Question: I was finding for answer, but I can't get answer for my problem.
I have FBO and I can't get alpha blending and multisample to work. FBO draws scene to texture and then it's drown to default framebuffer with two textured triangles. Drawing directly to default framebuffer is fine.
Here is difference between default framebuffer (top) and my FBO (bottom).

I use FBO with 2x color attachments and 1x depth attachments. (Only GL_COLOR_ATTACHMENT0 is used, second is for other function)
Depth test: Disabled
Blending: Enabled
Multisample: Enabled
Blending function: GL_SRC_ALPHA, GL_ONE_MINUS_SRC_ALPHA
Any ideas? What am I doing wrong? I can't blend any transparent objects, there is no alpha. If you require more code, I can edit post.
This code is deeper in code structure, I hope, I extracted it properly.
Setup FBO:
'''
glGenFramebuffers(1, &_framebuffer);
glBindFramebuffer(GL_FRAMEBUFFER, _framebuffer);
glFramebufferTexture2D(GL_FRAMEBUFFER, GL_COLOR_ATTACHMENT0, GL_TEXTURE_2D, color0_texture_id, 0);
glFramebufferTexture2D(GL_FRAMEBUFFER, GL_COLOR_ATTACHMENT1, GL_TEXTURE_2D, color1_texture_id, 0);
glFramebufferTexture2D(GL_FRAMEBUFFER, GL_DEPTH_ATTACHMENT, GL_TEXTURE_2D, depth_texture_id, 0);
'''
Setup color texture:
'''
glGenTextures(1, &texture_id);
glBindTexture(GL_TEXTURE_2D, texture_id);
glTexImage2D(GL_TEXTURE_2D, 0, GL_RGBA, width, height, 0, GL_RGBA, GL_FLOAT, NULL);
glTexParameteri(GL_TEXTURE_2D, GL_TEXTURE_MIN_FILTER, GL_LINEAR);
glTexParameteri(GL_TEXTURE_2D, GL_TEXTURE_MAG_FILTER, GL_LINEAR);
glTexParameteri(GL_TEXTURE_2D, GL_TEXTURE_WRAP_S, GL_CLAMP_TO_EDGE);
glTexParameteri(GL_TEXTURE_2D, GL_TEXTURE_WRAP_T, GL_CLAMP_TO_EDGE);
'''
Depth texture is the same except one line:
'''
// This is probably wrong
glTexImage2D(GL_TEXTURE_2D, 0, GL_DEPTH_COMPONENT, width, height, 0, GL_DEPTH_COMPONENT, GL_FLOAT, NULL);
'''
Blending is working now, but still no multisample. How to do it?
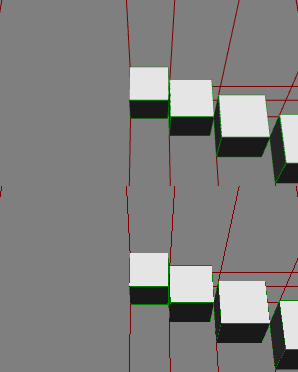
Answer: To use multisampling when rendering to an FBO you need to allocate a multisample texture using glTexImage2DMultisample and attach that to the FBO using GL_TEXTURE_2D_MULTISAMPLE instead of GL_TEXTURE_2D.
Source: <URL>